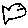
Label: fish